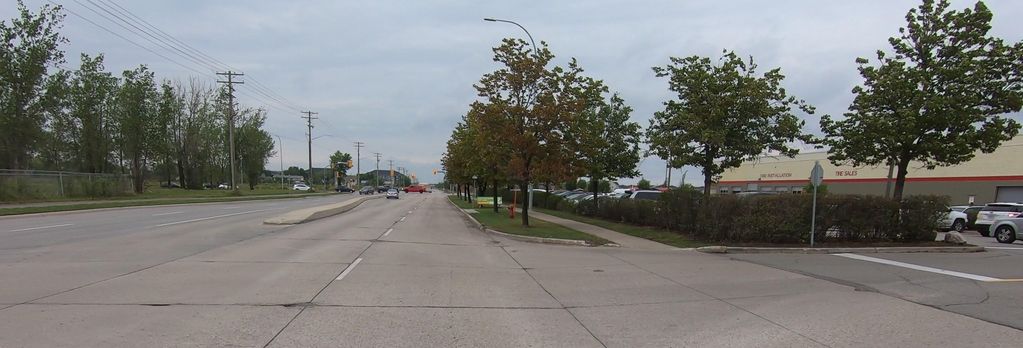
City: winnipeg